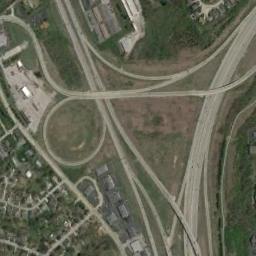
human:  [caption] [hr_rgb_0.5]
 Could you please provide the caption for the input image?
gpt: The overpass is on the grass next to some houses .

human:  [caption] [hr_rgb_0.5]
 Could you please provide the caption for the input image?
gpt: There are many trees and buildings beside the overpass .

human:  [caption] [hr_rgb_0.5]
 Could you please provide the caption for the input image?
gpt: The directional overpass is over the roads and a residential area is next to the overpass .

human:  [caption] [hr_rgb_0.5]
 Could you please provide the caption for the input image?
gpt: There are three overpasses built above the other three roads .

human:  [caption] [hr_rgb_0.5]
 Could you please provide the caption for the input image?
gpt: There are some buildings and green meadows around the overpass .